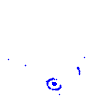
Particle: proton